Question: Is it possible to write a loop that will write to the console with overlapping text?
Desired output:

Notice how the lines overlap. I was using '|' vertically and '-' horizontally.
The vertical line is the 4th column and the horizontal line is the 3rd row.
I know this is way off:
'''
for (int i = 1; i <= 4; i++)
{
Console.Write(" | ");
for (int x = 1; x <= 6; x++)
{
Console.Write(" - ");
}
}
'''
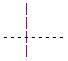
Answer: Try <URL>. These might help you draw pretty pseudographics:
'''
++++
'''